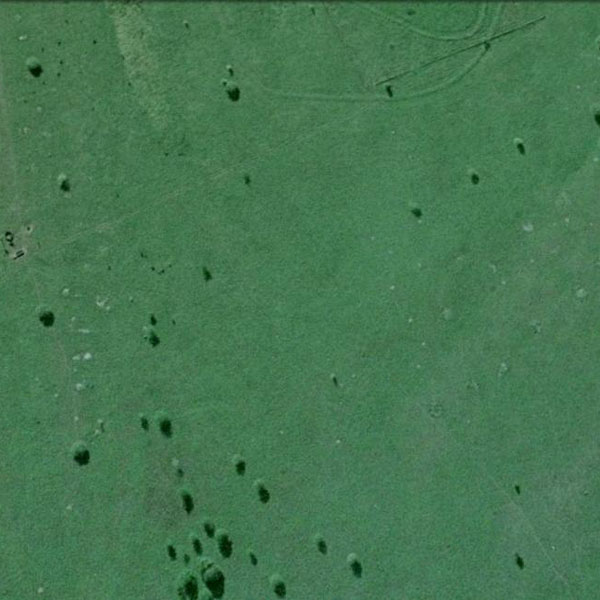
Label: Meadow